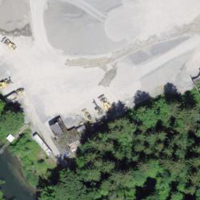
EUNIS habitat code: 56
Species observed at this site:
Allium ursinum